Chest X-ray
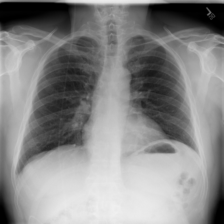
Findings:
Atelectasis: negative
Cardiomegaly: negative
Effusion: negative
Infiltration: negative
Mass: negative
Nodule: negative
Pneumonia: negative
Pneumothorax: negative
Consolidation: negative
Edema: negative
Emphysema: negative
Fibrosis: negative
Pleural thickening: negative
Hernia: negative